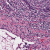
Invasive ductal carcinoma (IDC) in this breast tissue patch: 1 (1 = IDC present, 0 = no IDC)